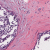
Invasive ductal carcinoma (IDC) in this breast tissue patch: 0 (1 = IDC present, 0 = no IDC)